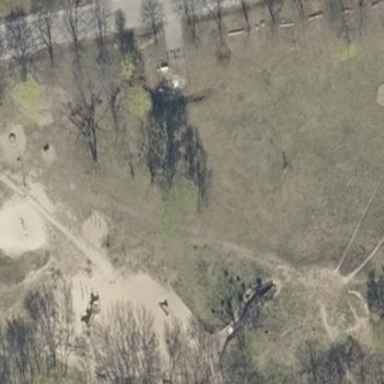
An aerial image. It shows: Playground with sandy surface.